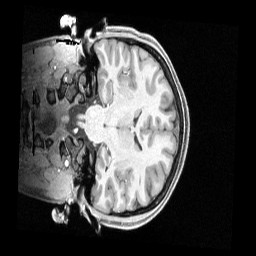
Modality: T1w
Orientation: coronal
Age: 25
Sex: female
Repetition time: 2.4 s
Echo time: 0.00222 s